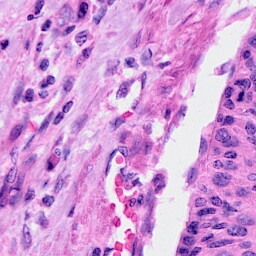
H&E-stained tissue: Cervix